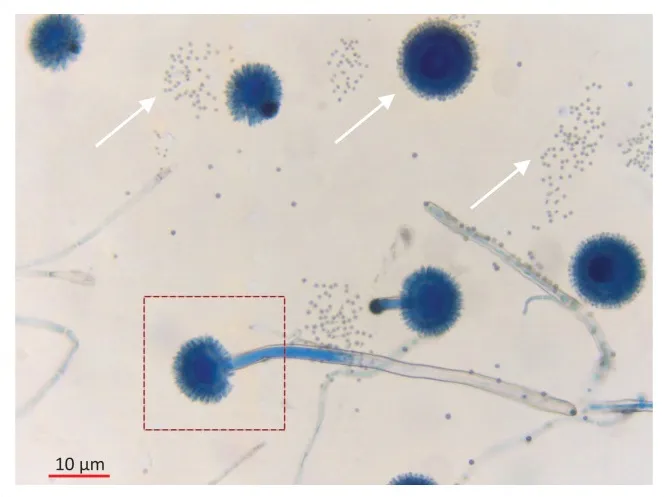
Microscopic view of Aspergillus niger stained with lactophenol cotton blue (binocular, light microscope: 200X). The arrows indicate roughened conidia. The box area highlights the conidiophore with a large vesicle, as well as the phialides and metulae covering the entire surface.
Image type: pathology (gram)